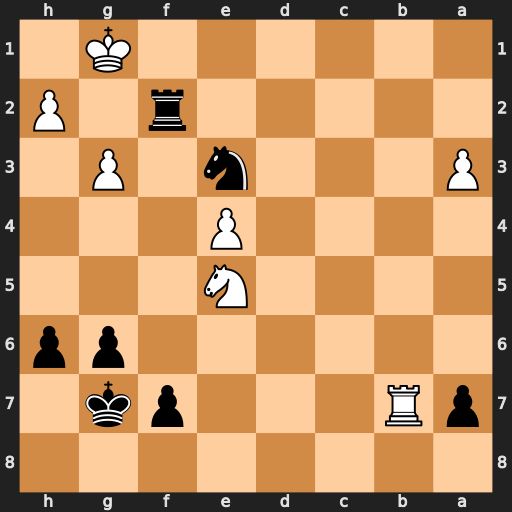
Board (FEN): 8/pR3pk1/6pp/4N3/4P3/P3n1P1/5r1P/6K1
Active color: b
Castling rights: -
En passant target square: -
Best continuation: Rf1#